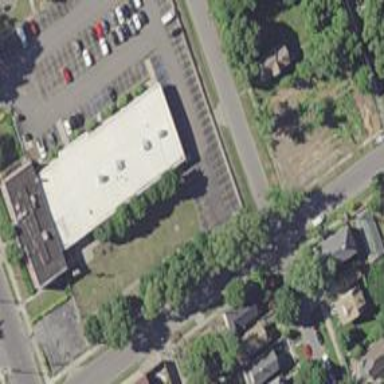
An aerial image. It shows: Clinic building providing healthcare services.